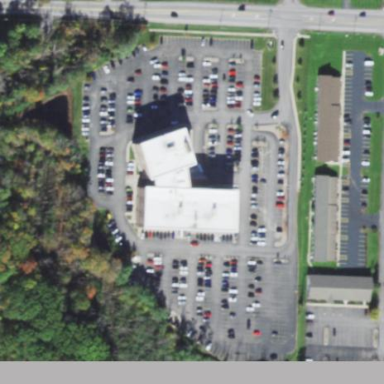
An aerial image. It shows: Healthcare clinic building.